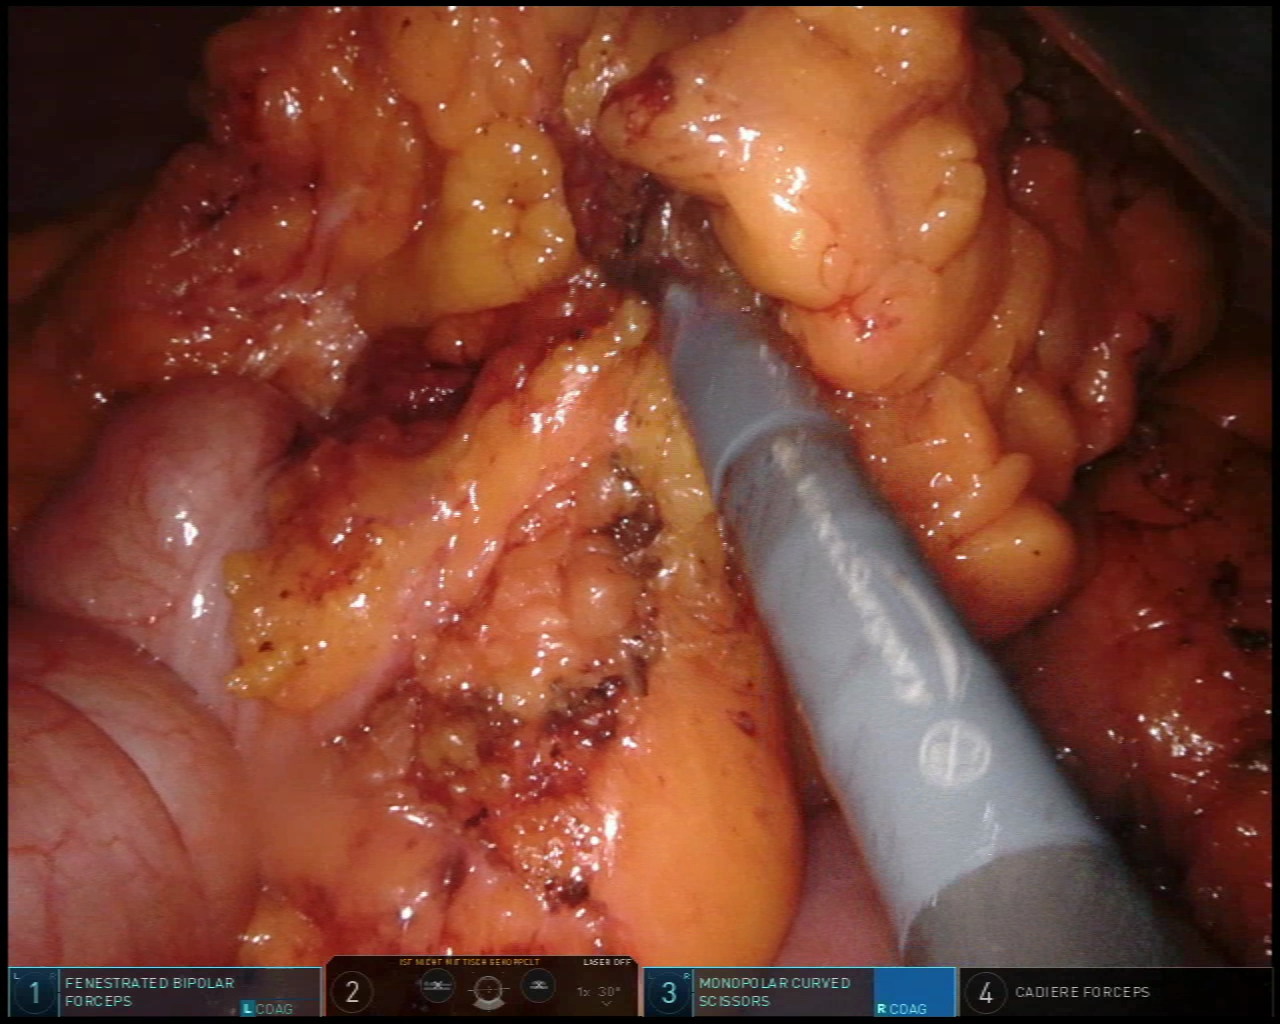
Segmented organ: colon
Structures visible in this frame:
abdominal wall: no
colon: yes
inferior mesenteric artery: no
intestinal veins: no
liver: no
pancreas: no
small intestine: yes
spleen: no
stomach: no
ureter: no
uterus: no
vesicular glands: no